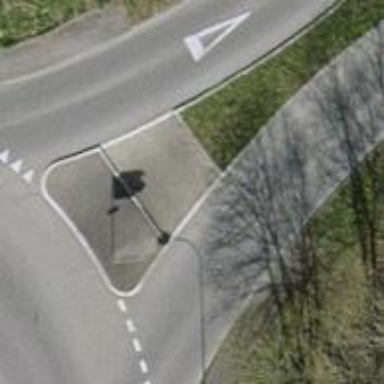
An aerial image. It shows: Footway made of asphalt leading to traffic island.